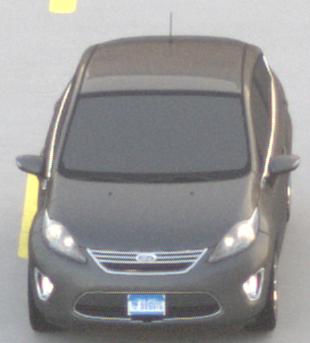
Make: Ford
Model: Fiesta
Detailed model: ’09 Sedan (seventh series)
Model produced from: 2010
Model produced until: 2017
Doors: 4
Color: gray
Road condition: dry road
Daytime: sunrise or sunset
Contrast: low contrast